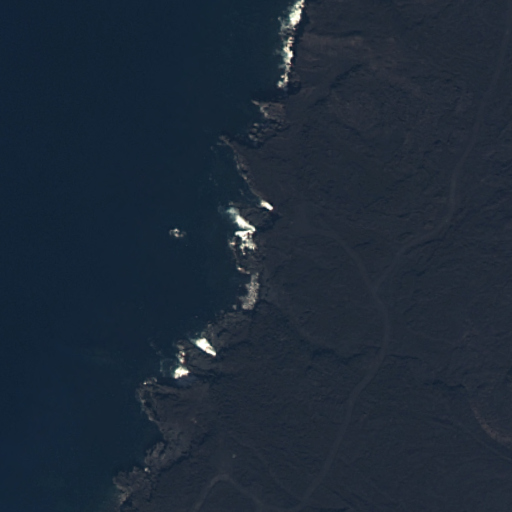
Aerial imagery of cape in Hawaii named Kaapuna containing only unknown